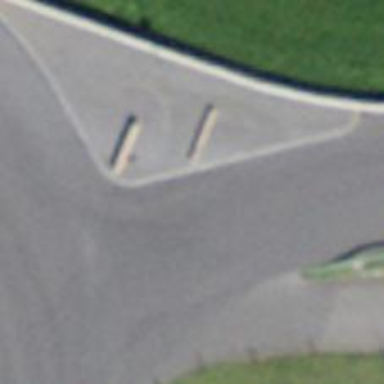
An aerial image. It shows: Picnic table located in leisure land area.